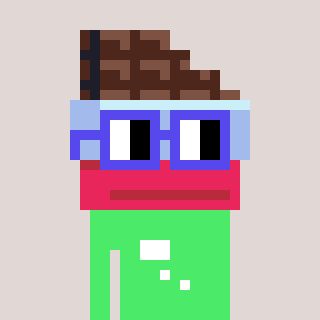
a pixel art character with square blue glasses, a chocolate-shaped head and a teal-colored body on a warm background